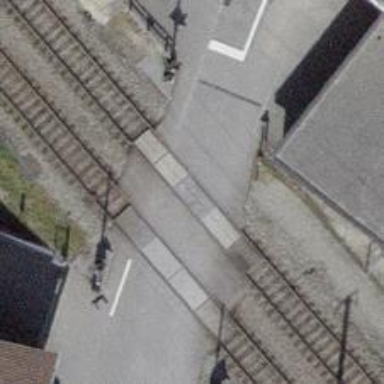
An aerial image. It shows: Railway level crossing.